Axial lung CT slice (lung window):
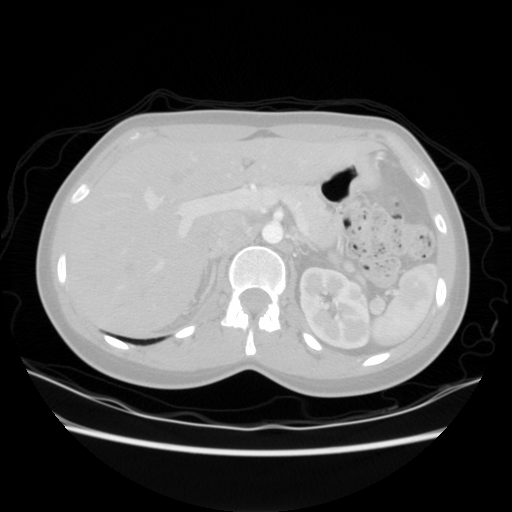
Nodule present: no